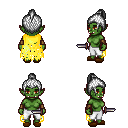
a pixel art fantasy rpg character, female body template, orc, green skin, yellow tattered cape, white pants, white short topknot hairstyle, leather bracers, brown slippers, dagger, four views (front, back, left, right), 2x2 character sprite sheet, small pixel art, hard edges, no anti-aliasing